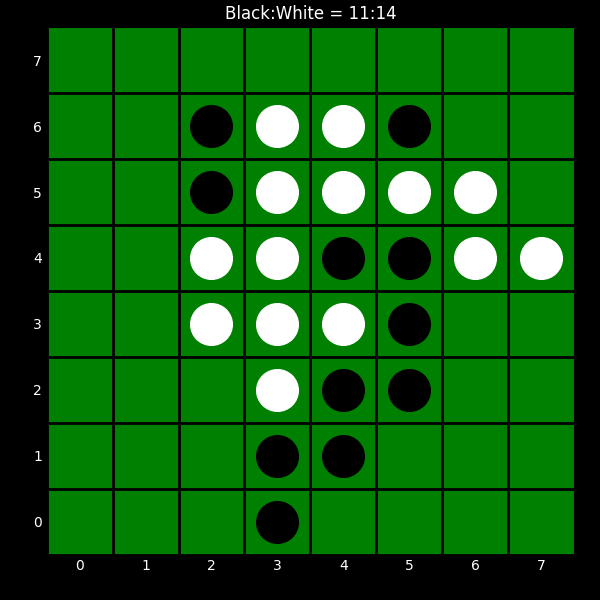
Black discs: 11
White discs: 14